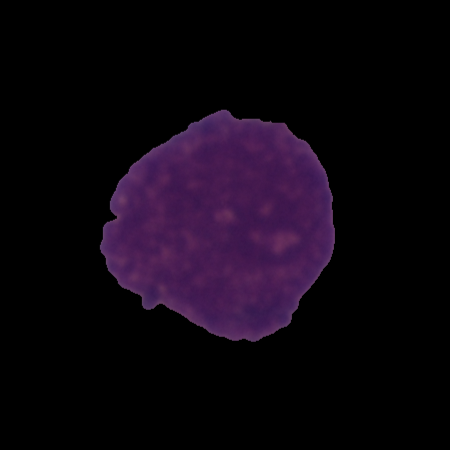
Label: cancer